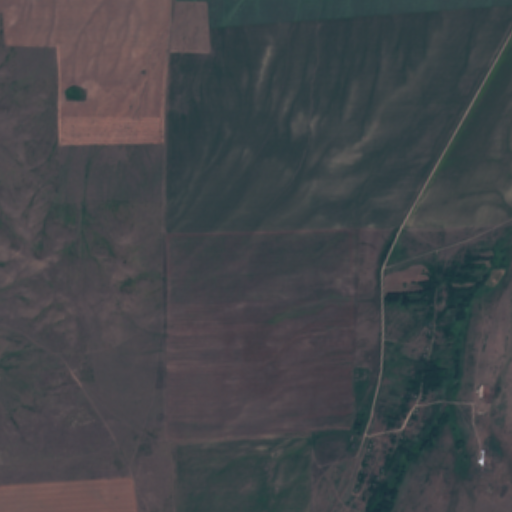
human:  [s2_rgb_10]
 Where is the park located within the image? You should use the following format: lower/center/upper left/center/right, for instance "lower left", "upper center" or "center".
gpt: The park is located in the lower right of the image.
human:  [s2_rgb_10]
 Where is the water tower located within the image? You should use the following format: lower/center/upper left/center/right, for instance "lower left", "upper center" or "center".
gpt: The water tower is located in the lower right of the image.
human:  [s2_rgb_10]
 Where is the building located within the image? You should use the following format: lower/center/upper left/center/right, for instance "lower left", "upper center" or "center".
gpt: There is no building in the image.